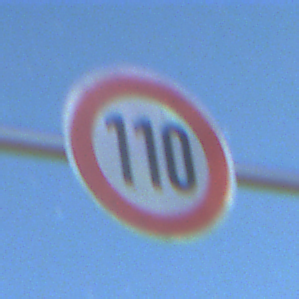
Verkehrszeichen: Geschwindigkeit110
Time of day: Night
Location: Outdoor (Nature)
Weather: PartlyCloudy
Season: NotSpecified
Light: Natural